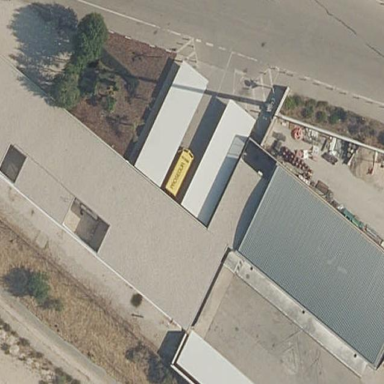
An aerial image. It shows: Public building.